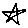
Label: star